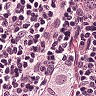
Metastatic tissue present: no